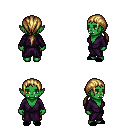
a pixel art fantasy rpg character, female body template, orc, green skin, purple robe, gold greaves, blonde ponytail hairstyle, black slippers, four views (front, back, left, right), 2x2 character sprite sheet, small pixel art, hard edges, no anti-aliasing